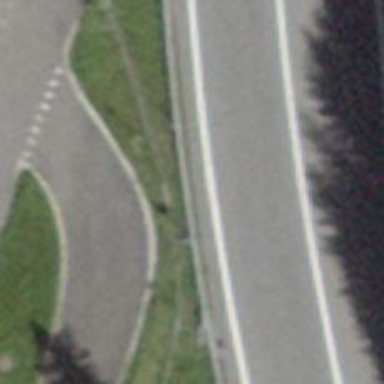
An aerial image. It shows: Guard rail as barrier.